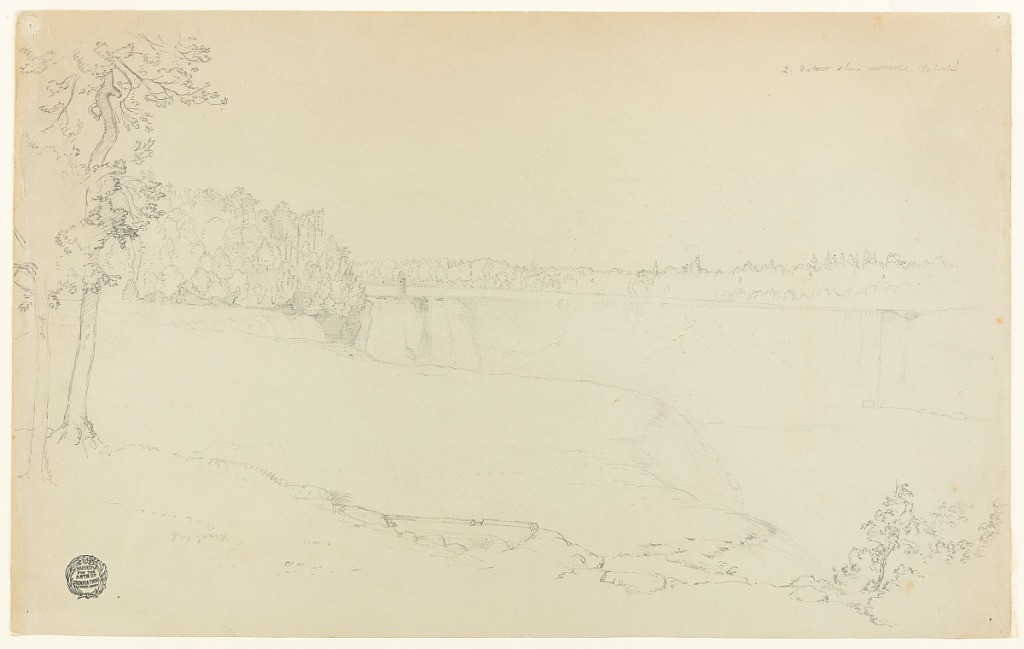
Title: Niagara Falls from Prospect Point, New York
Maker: Frederic Edwin Church, American, 1826–1900
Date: probably 1856
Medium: Graphite on gray-green wove paper
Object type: Drawing
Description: Landscape sketch showing a view of Niagara Falls from Prospect Point on the northern side of the American Falls. The nearby cliff edge with some vegetation and right and two trees at left, stretches across the foreground. Beyond, the undulating edge of the American Falls extends from the foreground to the middle distance, where it encounters the heavily wooded Goat Island. Terrapin Tower is visible at center, perched on the bulging edge of Horseshoe Falls, which curve towards the tree-covered Canadian bank that comprises the horizon in the background.